Aerial crown-view tile of a tropical tree (Barro Colorado Island, Panama), acquired 20250818:
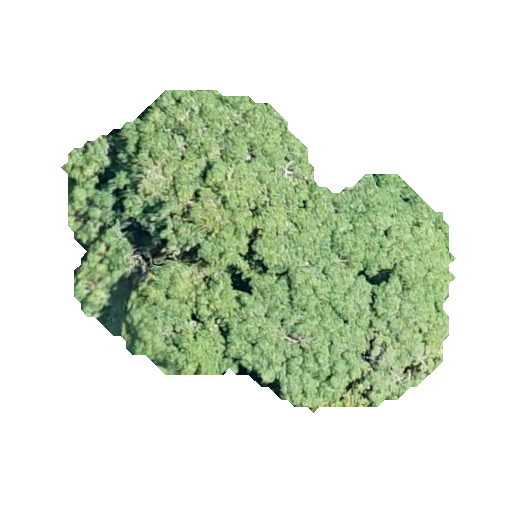
Species: Handroanthus guayacan
GBIF accepted scientific name: Handroanthus guayacan
Crown area: 125.751 m²